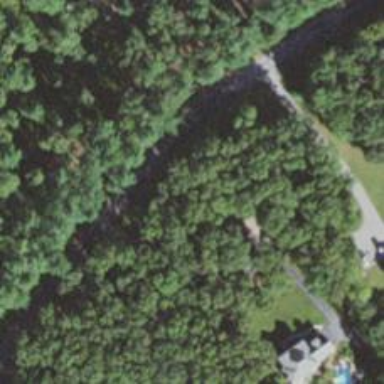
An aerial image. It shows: Residential driveway used as service road.